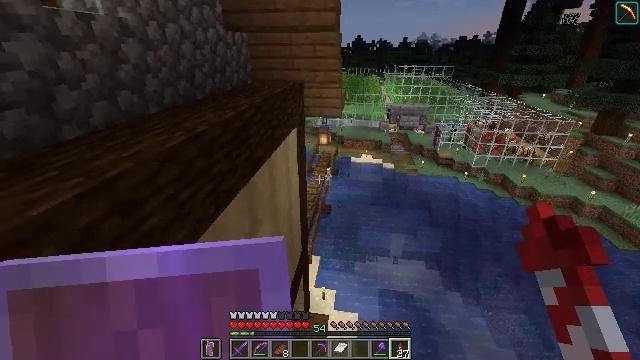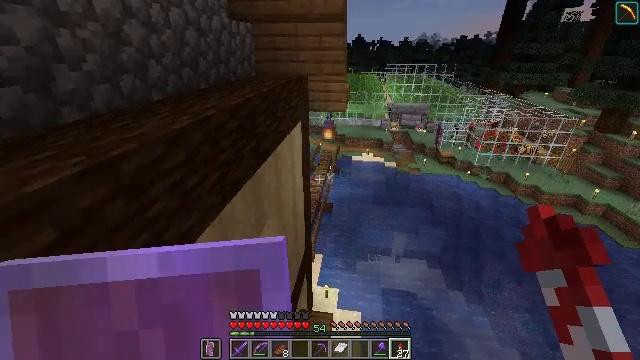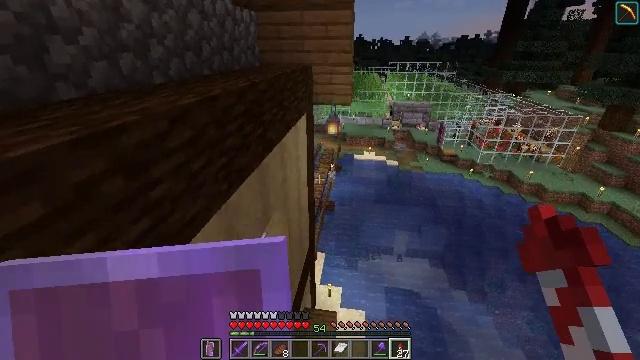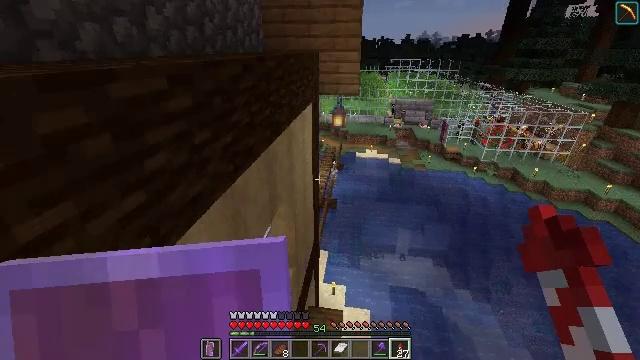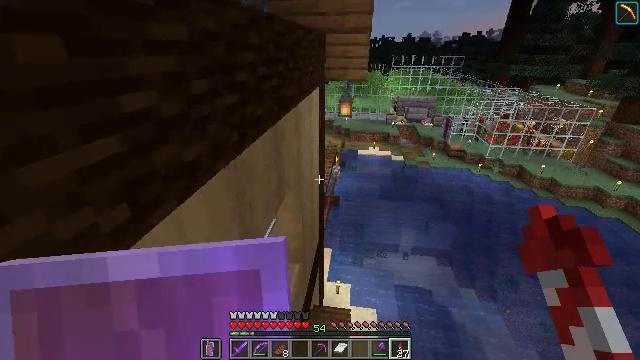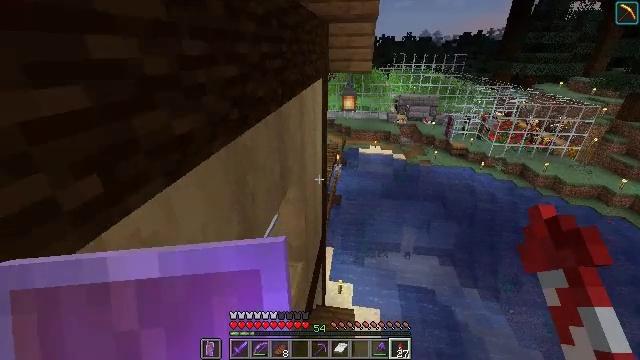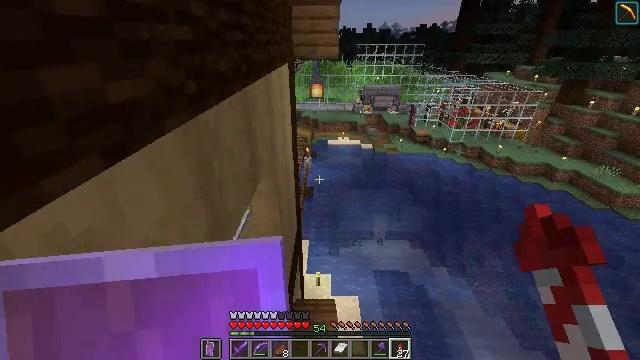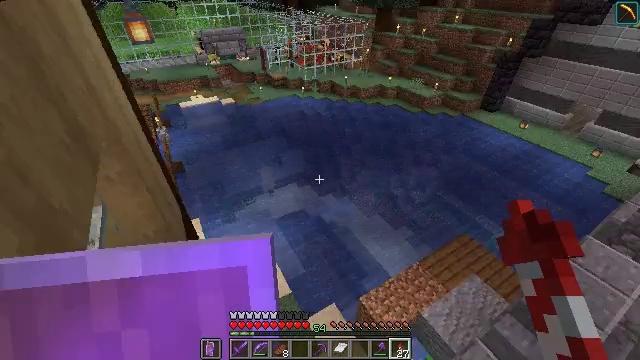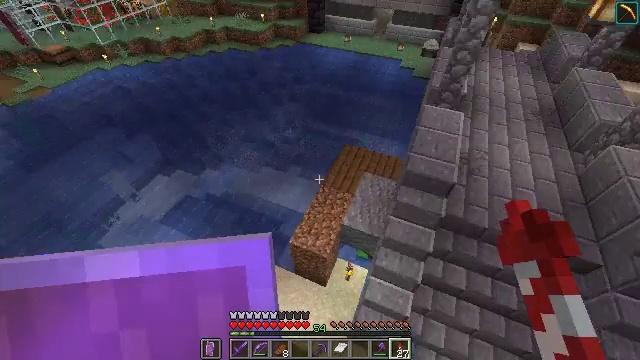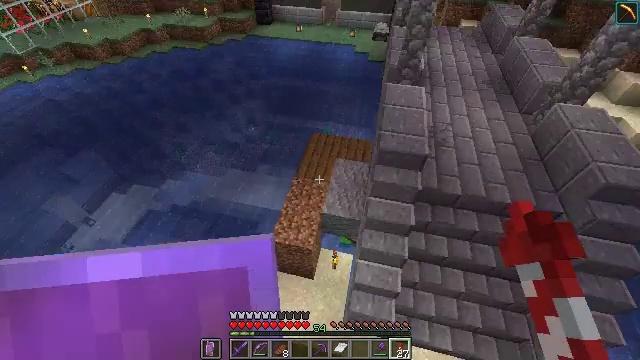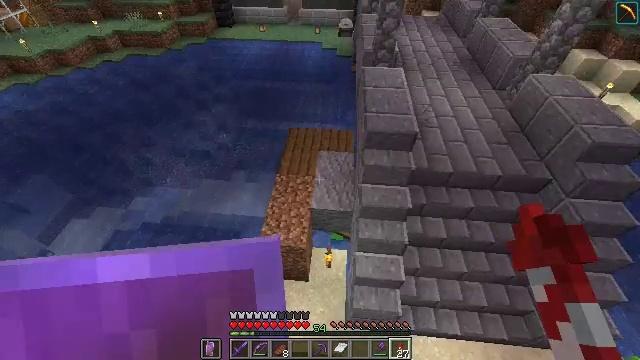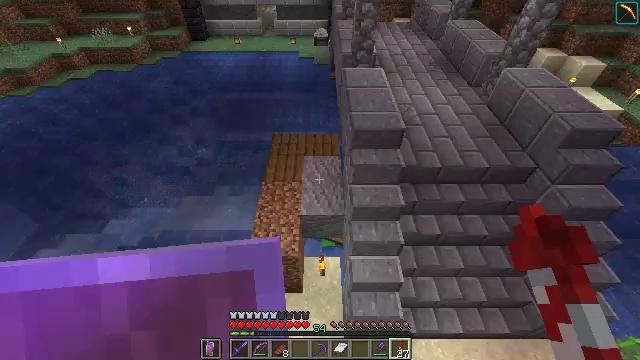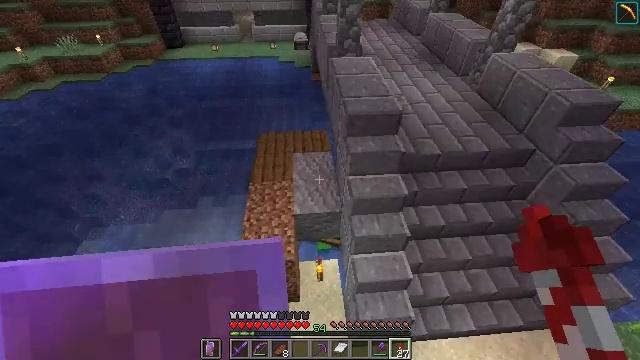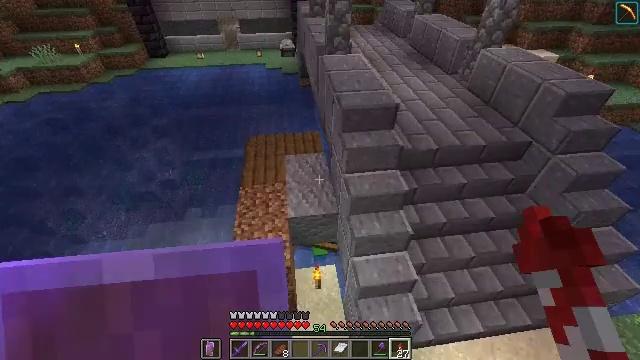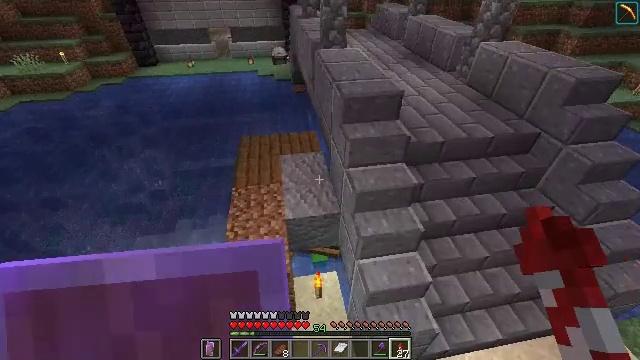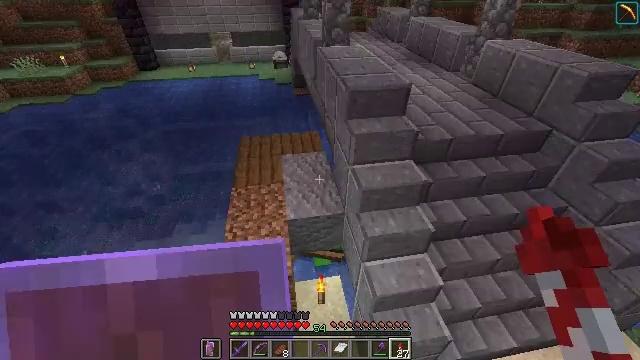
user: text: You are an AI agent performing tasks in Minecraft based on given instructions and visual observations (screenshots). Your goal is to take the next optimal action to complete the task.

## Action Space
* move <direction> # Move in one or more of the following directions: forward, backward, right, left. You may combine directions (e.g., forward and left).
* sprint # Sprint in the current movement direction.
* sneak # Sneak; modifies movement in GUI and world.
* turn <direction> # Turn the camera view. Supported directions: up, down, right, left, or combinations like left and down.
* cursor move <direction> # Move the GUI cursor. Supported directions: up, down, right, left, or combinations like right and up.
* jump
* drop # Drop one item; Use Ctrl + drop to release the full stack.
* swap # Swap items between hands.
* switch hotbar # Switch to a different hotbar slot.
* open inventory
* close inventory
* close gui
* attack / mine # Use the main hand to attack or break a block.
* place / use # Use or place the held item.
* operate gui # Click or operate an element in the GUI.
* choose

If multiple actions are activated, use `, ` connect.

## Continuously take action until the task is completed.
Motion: motion action
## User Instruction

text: Craft paper using the crafting table.
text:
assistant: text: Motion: no_op
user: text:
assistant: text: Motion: no_op
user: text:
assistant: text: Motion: no_op
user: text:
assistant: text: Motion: no_op
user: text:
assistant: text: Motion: no_op
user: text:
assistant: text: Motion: turn right and down
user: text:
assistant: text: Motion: turn right and down
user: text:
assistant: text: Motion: turn right and down
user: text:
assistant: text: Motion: turn right and down
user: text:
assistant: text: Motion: turn right
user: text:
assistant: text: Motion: turn right and up
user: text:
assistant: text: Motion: turn right and up
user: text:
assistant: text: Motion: turn right and up
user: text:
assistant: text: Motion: turn right and up
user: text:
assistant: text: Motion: turn up
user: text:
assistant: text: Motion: no_op
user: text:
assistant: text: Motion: no_op
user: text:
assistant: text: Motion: turn left
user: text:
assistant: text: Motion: no_op
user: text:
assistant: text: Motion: no_op
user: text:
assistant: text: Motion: no_op
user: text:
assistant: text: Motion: no_op
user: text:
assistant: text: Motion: no_op
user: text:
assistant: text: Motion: turn left
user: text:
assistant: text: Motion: turn left
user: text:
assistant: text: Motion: no_op
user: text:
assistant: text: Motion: turn left
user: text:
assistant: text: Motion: turn left
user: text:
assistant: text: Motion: turn left
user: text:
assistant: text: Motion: turn left and down